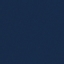
Land use / land cover class: SeaLake